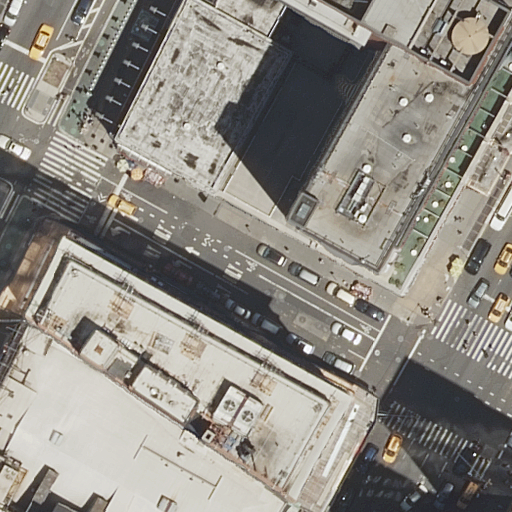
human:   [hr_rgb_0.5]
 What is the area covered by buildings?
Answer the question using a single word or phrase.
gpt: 3272m2

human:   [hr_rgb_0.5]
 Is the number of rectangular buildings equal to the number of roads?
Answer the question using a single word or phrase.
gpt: no

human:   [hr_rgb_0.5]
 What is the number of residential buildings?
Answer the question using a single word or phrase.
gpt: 3

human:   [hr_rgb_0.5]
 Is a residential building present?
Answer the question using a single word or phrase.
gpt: yes

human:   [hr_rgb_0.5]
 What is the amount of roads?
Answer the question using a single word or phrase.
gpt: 7

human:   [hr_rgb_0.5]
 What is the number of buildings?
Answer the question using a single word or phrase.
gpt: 4

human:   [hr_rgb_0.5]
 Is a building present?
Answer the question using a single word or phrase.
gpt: yes

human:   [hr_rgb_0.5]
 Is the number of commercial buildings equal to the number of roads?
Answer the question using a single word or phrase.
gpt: no

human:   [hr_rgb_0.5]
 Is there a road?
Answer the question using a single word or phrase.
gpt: yes

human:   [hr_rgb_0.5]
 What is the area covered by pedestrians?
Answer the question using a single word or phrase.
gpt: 1515m2

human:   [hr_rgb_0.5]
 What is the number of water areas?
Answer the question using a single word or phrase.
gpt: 0

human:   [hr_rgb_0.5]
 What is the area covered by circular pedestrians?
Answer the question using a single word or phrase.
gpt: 0m2

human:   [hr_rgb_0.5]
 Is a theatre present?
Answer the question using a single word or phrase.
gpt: yes

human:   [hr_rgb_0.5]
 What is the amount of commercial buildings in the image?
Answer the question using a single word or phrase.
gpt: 0

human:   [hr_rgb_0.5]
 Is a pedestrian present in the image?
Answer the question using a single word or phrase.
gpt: yes

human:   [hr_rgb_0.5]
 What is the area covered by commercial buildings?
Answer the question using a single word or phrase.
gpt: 0m2

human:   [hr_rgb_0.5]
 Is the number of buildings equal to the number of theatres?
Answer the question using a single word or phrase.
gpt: no

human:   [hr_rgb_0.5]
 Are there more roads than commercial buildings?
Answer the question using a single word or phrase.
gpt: yes

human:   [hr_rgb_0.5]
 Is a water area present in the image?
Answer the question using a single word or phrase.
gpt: no

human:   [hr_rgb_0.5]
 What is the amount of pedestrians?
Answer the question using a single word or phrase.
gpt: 1

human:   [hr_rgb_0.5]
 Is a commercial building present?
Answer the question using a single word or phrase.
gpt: no

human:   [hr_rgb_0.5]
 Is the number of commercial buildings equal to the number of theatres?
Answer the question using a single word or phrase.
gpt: no

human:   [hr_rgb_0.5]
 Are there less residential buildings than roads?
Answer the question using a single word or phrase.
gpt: yes

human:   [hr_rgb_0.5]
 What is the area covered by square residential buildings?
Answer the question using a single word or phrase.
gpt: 0m2

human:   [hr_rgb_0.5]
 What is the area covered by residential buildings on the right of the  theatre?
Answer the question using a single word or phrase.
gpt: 95m2

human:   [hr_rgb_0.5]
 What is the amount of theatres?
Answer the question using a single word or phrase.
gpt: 1

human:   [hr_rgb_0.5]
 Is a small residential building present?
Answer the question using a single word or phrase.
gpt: yes

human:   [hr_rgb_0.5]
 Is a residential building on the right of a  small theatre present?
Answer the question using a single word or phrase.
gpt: no

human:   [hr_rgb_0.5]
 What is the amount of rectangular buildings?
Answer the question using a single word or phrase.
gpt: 4

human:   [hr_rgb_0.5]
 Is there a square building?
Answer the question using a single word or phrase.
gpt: no

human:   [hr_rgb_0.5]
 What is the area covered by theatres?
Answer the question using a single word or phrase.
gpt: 633m2

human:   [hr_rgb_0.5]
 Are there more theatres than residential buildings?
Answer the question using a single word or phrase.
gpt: no

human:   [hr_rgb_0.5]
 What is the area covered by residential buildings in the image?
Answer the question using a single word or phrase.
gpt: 2638m2

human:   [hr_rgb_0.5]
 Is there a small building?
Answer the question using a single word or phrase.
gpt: yes

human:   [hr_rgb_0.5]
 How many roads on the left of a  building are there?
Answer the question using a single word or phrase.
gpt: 7

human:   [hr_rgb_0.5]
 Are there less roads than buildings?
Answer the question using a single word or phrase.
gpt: no

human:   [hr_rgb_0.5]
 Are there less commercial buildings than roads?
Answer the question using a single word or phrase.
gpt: yes

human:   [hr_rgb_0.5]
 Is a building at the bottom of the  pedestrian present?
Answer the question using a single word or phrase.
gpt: yes

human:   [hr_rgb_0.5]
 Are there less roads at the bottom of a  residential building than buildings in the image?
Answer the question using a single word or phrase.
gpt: no

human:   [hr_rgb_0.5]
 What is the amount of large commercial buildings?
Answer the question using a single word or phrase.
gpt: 0

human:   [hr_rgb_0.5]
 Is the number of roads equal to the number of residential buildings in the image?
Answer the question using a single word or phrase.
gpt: no

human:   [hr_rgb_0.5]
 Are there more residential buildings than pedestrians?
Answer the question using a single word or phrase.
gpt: yes

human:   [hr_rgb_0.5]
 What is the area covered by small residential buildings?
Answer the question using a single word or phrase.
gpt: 95m2

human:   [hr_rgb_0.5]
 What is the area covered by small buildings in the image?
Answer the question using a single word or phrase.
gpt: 95m2

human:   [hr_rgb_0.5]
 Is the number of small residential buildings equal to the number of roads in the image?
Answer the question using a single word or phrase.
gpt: no

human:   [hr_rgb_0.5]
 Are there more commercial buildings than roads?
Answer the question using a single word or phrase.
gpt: no

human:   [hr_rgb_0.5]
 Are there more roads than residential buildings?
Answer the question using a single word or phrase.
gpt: yes

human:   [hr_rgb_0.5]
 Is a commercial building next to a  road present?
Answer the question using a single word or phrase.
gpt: no

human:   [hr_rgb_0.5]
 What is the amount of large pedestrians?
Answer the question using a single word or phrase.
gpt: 1

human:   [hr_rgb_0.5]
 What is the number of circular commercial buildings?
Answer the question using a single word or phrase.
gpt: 0

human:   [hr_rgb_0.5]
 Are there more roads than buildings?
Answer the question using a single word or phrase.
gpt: yes

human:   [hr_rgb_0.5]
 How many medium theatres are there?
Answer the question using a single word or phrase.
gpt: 0

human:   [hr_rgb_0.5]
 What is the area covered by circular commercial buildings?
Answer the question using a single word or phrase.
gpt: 0m2

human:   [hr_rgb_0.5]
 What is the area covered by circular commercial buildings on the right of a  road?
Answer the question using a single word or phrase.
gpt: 0m2

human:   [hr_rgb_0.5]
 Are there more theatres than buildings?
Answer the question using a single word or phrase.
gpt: no

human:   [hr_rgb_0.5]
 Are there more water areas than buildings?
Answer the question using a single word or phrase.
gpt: no

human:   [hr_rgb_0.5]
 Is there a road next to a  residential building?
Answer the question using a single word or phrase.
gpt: yes

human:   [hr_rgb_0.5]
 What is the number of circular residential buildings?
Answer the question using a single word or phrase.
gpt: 0

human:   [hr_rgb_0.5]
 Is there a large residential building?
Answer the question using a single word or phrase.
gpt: yes

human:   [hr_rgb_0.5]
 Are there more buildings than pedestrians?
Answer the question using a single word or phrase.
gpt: yes

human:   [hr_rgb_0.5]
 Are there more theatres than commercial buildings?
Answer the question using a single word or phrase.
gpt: yes

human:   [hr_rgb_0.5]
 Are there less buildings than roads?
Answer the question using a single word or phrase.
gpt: yes

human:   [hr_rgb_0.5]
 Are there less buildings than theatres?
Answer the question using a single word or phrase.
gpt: no

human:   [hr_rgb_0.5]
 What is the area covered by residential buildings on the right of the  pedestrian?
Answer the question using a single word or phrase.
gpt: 2638m2